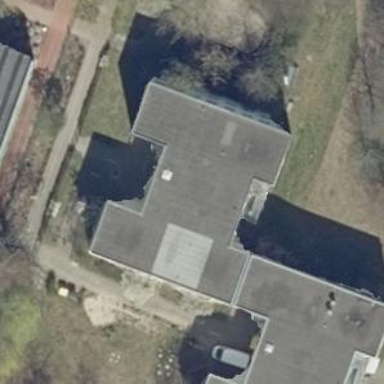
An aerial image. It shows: Flat-roofed school building.